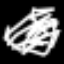
Label: octagon